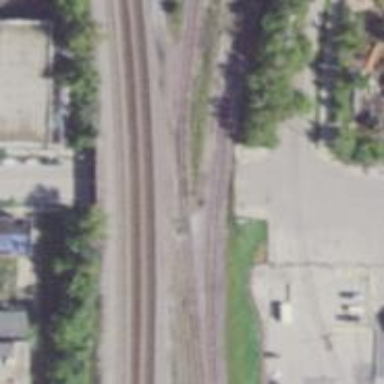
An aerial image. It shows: Railway crossing.